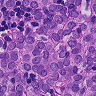
Metastatic tissue present: yes